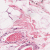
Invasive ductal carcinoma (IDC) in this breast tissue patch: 0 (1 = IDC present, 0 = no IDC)